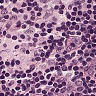
Metastatic tissue present: no